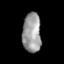
Tissue: prostate
Cell type: Epithelial cells
Senescence score: 0.3075
Nuclear area (px): 716
Mean DAPI intensity: 154.909